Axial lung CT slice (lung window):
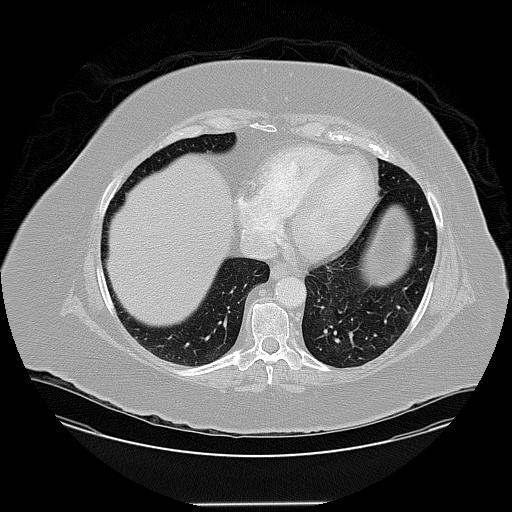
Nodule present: no